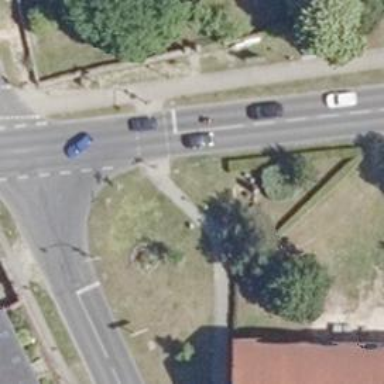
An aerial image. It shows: Historical war memorial.